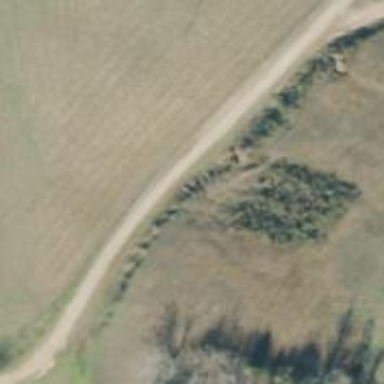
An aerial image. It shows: Driveway leading to service road.